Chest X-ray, AP view. Patient: 54 years old, sex M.
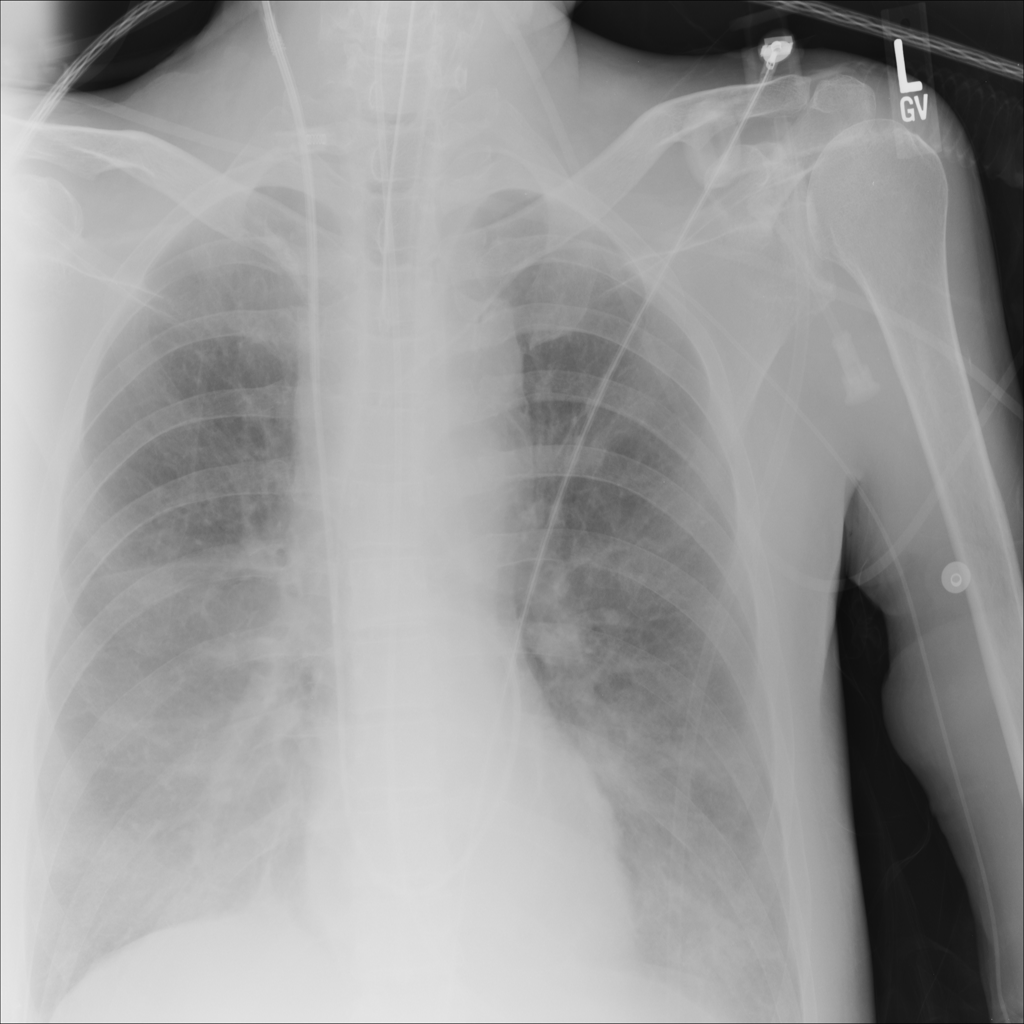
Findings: Effusion